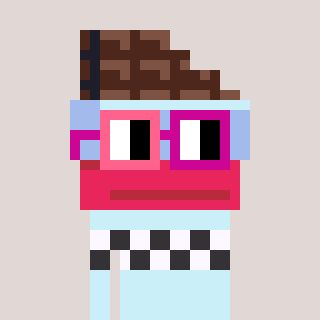
a pixel art character with square pink and red glasses, a chocolate-shaped head and a cold-colored body on a warm background